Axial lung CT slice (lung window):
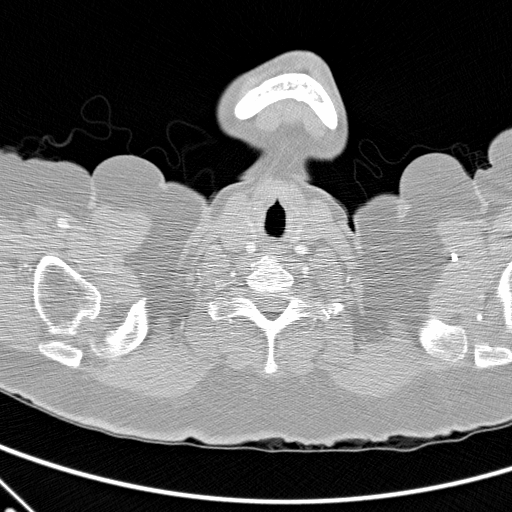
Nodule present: no